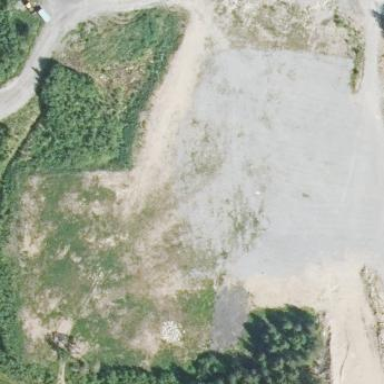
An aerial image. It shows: Parking area.